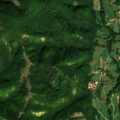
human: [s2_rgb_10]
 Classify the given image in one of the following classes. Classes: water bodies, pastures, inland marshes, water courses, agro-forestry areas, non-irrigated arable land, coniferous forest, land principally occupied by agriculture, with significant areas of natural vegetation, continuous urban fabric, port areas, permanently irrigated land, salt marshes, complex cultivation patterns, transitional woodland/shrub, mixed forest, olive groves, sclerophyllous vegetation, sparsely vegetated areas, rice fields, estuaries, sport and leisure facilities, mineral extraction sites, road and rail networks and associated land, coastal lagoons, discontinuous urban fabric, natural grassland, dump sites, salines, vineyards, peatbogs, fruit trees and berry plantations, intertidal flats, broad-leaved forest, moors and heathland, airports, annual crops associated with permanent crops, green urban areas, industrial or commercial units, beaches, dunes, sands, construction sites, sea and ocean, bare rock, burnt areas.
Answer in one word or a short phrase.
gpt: complex cultivation patterns, land principally occupied by agriculture, with significant areas of natural vegetation, broad-leaved forest